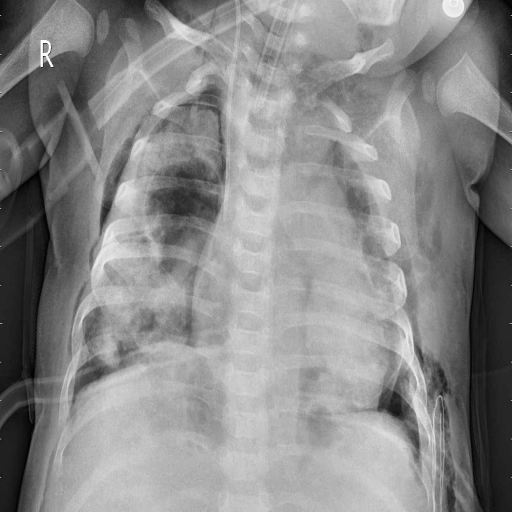
Finding: PNEUMONIA